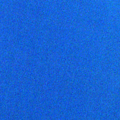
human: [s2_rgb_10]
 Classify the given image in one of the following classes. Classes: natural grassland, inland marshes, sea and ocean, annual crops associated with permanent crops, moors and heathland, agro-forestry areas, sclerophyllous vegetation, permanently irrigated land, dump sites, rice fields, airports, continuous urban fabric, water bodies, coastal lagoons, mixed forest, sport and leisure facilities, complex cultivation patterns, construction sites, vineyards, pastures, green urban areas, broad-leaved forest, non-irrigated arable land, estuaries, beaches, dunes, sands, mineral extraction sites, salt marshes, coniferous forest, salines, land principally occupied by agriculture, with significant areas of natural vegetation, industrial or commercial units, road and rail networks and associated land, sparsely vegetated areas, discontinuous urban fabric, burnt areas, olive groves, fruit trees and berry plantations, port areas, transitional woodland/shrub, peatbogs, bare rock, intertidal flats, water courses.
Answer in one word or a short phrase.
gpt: sea and ocean